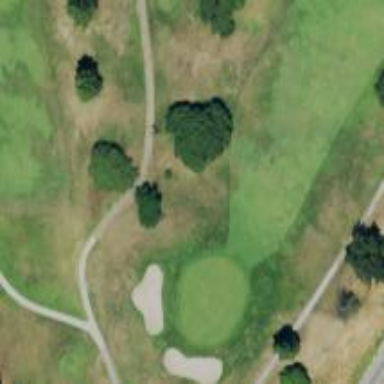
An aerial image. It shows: Path for both roads and golfers.